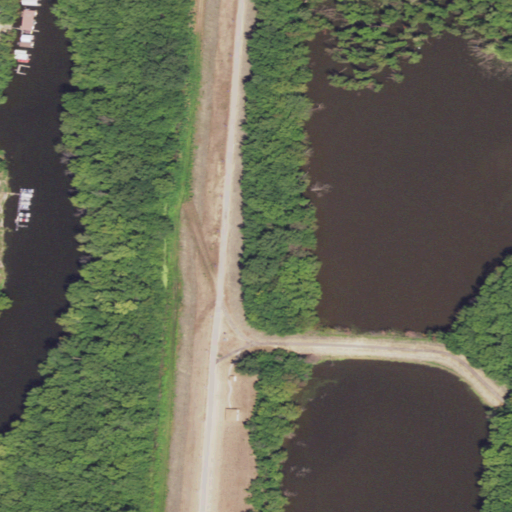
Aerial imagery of island in Iowa named Joyce Island containing woody wetlands, open water, herbaceous wetlands, grassland, medium intensity development, low intensity development, open development, and high intensity development